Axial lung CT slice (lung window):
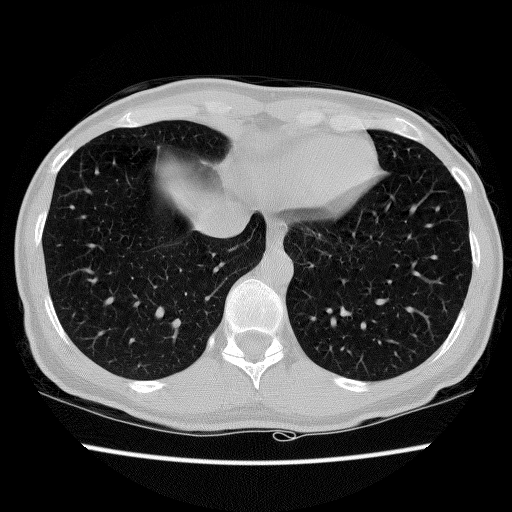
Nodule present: no